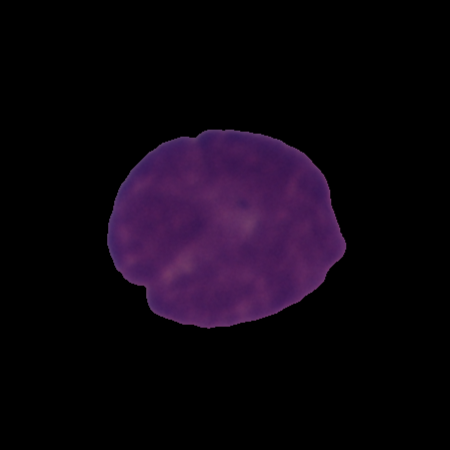
Label: cancer